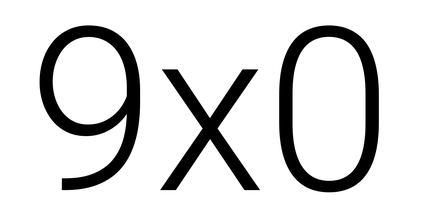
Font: Roboto_Light